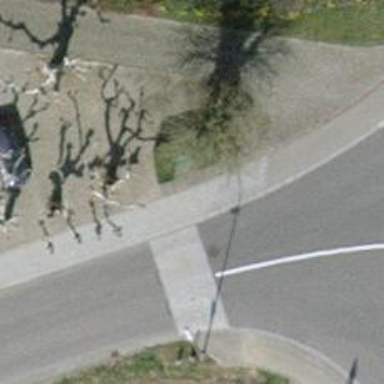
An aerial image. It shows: Bench.